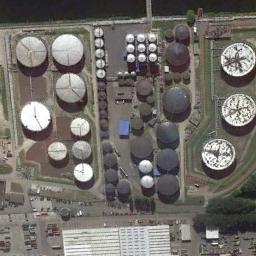
Label: storage tanks